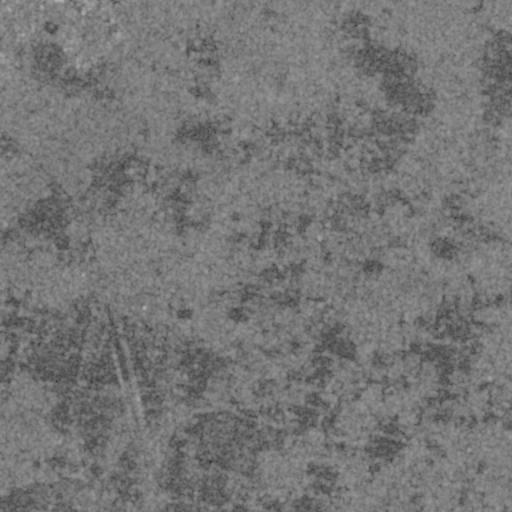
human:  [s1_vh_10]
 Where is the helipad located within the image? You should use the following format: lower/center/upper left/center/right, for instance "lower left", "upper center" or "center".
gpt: The helipad is located in the upper left of the image.
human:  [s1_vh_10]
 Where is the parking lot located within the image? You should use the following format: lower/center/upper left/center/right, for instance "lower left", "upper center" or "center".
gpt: The parking lot is located in the upper left of the image.
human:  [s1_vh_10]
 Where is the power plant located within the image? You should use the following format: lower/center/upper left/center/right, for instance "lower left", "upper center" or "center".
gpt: There is no power plant in the image.

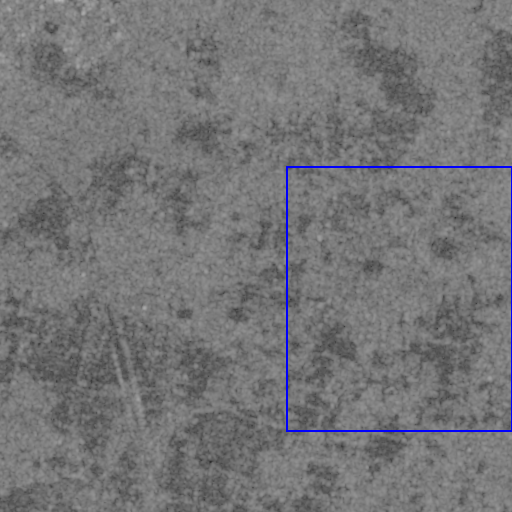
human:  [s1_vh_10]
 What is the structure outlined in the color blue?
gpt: The structure outlined in blue is a crop field.
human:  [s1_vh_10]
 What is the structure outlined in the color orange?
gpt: There is no orange outline.